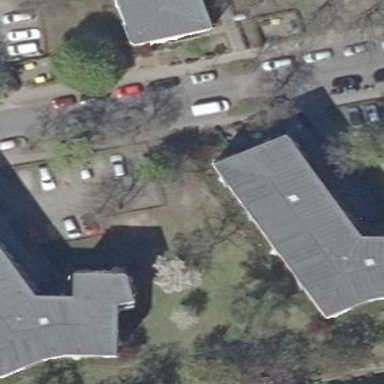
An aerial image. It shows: Parking area with surface.